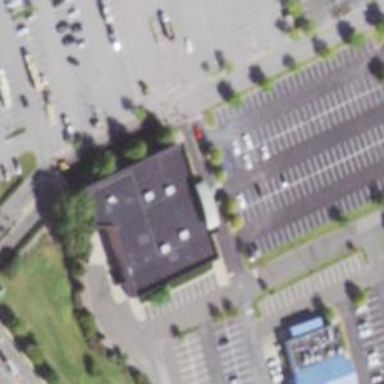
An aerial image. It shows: Building.